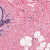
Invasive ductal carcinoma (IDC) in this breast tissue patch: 0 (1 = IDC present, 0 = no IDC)